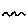
Label: zigzag